Question: I have a 'QTablWidget' with the following properties:
'''
mytable.setEditTriggers(QtGui.QTableWidget.NoEditTriggers)
mytable.setSelectionBehavior(QtGui.QTableWidget.SelectRows)
mytable.setSelectionMode(QtGui.QTableWidget.SingleSelection)
mytable.horizontalHeader().setStretchLastSection(True)
mytable.verticalHeader().hide()
'''
On each row of my table, I have a 'QPushButton' set at a 'CellWidget' like this:

Is there any way to get the 'Row number' of table that the 'QPushButton' is in once user press on any of the button?
For example, if user click on the 'QPushButton' on the 'row 2' of the table, it returns a value of 2.
According to one of the answer, i have updated the code to this: but I am still not getting anything. Where have i gone wrong? I tried to print out the output of 'self.table.itemAt(button.pos())' and i am getting 'None' .
'''
from PyQt4 import QtGui,QtCore
import sys
class MainWindow(QtGui.QMainWindow):
def __init__(self, parent=None):
QtGui.QMainWindow.__init__(self,parent)
self.table = QtGui.QTableWidget()
self.table.setColumnCount(3)
self.setCentralWidget(self.table)
data1 = ['orange','apple','banana','lemon']
data2 = ['3','4','5.5','2']
self.table.setRowCount(4)
for i in range(4):
item1 = QtGui.QTableWidgetItem(data1[i])
self.table.setItem(i,0,item1)
item2 = QtGui.QTableWidgetItem(data2[i])
self.table.setItem(i,1,item2)
self.button = QtGui.QPushButton('TEST')
self.button.clicked.connect(self.handleButtonClicked)
self.table.setCellWidget(i,2,self.button)
def handleButtonClicked(self):
button = self.sender()
item = self.table.itemAt(button.pos())
if item is not None:
print (item.row(),item.column())
def Main():
app = QtGui.QApplication(sys.argv)
main = MainWindow()
main.show()
app.exec_()
if __name__ == '__main__':
Main()
'''
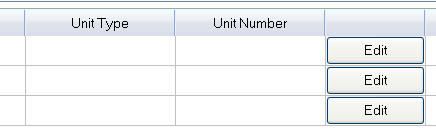
Answer: If you can get a reference to the button that was clicked, then <URL> can be used to get the corresponding index:
'''
button.clicked.connect(self.handleButtonClicked)
...
def handleButtonClicked(self):
button = QtGui.qApp.focusWidget()
# or button = self.sender()
index = self.table.indexAt(button.pos())
if index.isValid():
print(index.row(), index.column())
'''